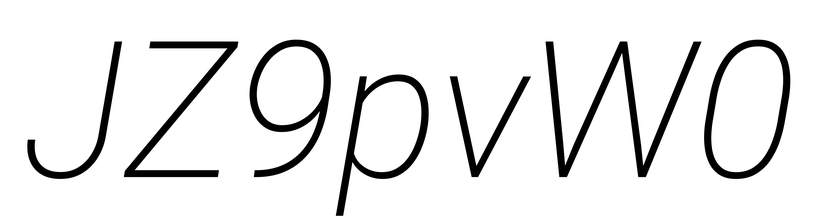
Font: Roboto-Italic_ExtraLight_Italic